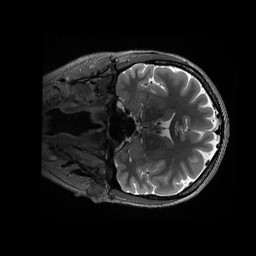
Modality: T2w
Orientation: coronal
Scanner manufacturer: siemens
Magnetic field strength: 3 T
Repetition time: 3.2 s
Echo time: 0.564 s